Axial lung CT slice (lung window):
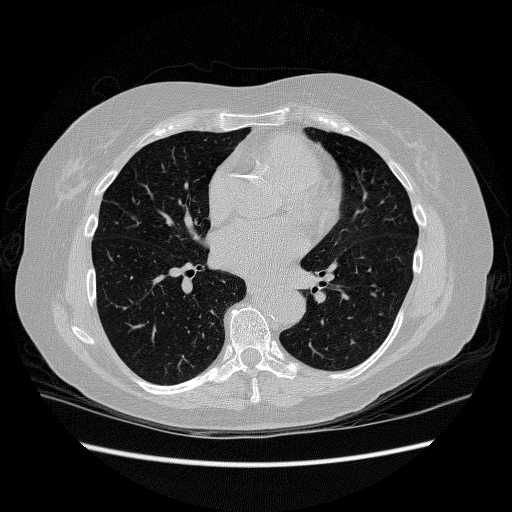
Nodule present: no